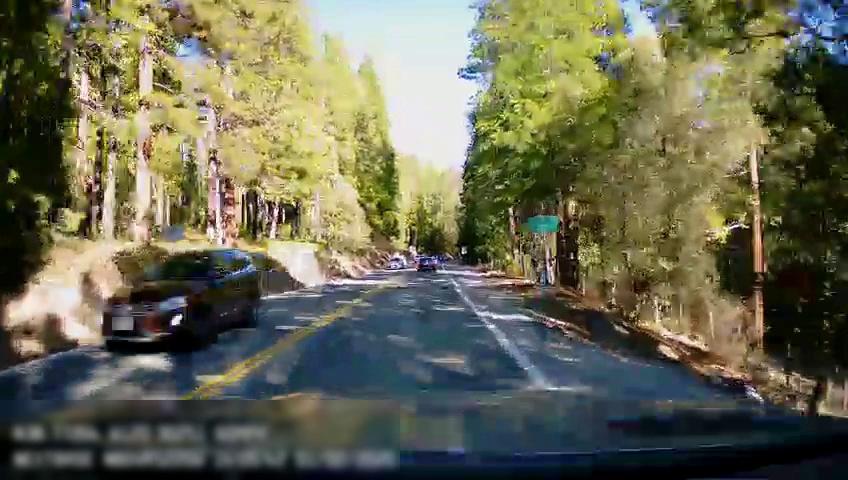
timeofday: Day
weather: Sunny
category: Drivable Space
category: Vehicles | SUV
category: Vehicles | Car
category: Vehicles | Car
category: Lanes | Opposite Lane
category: Lanes | Opposite Lane
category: Lanes | Current Lane
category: Lanes | Current Lane
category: Traffic | Signs